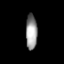
Tissue: lung
Cell type: Myeloid cells
Senescence score: 0.636
Nuclear area (px): 393
Mean DAPI intensity: 151.812